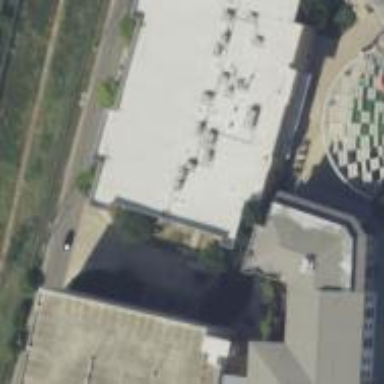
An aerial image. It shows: Cinema building with flat roof.